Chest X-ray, PA view. Patient: 43 years old, sex F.
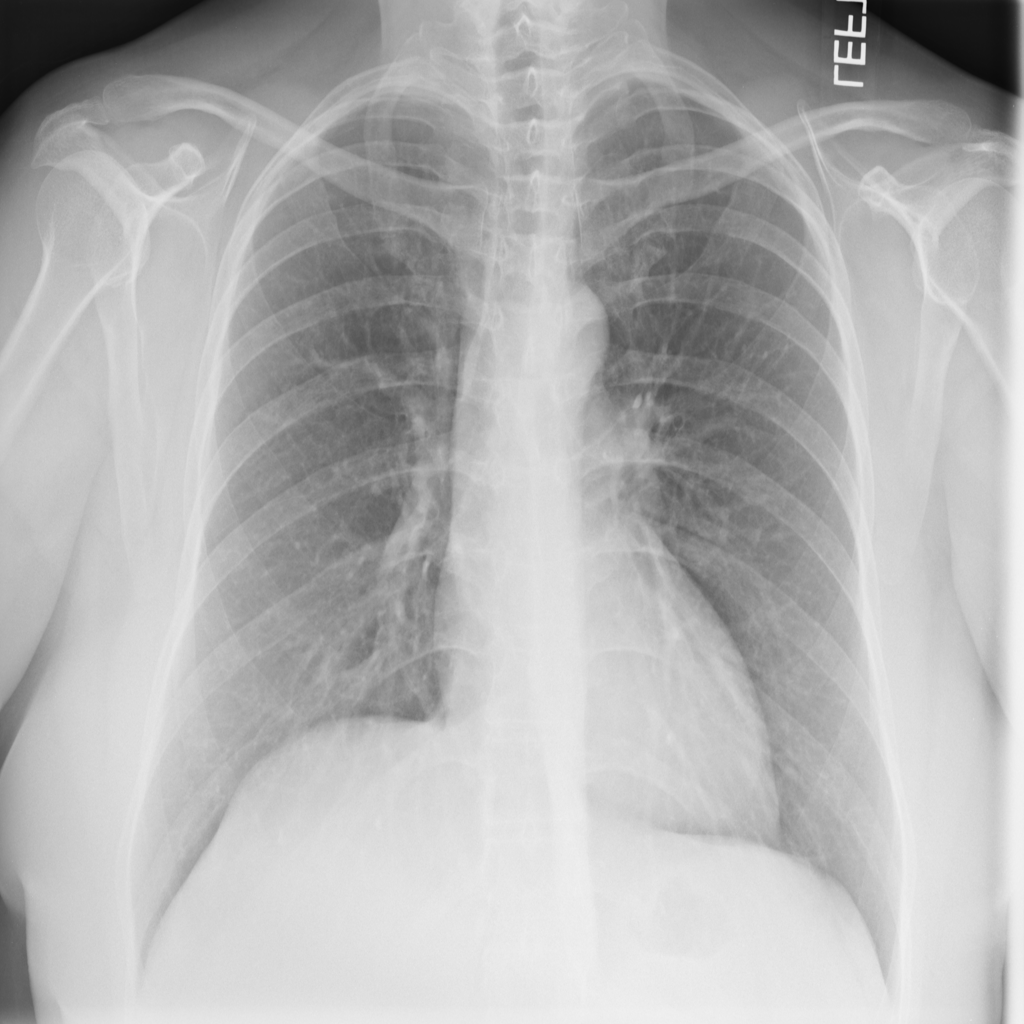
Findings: No Finding